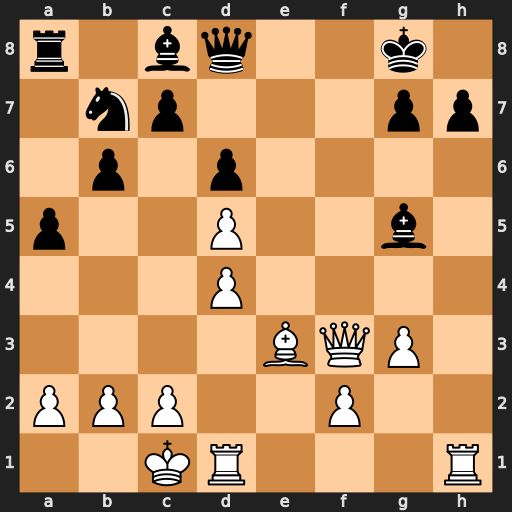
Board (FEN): r1bq2k1/1np3pp/1p1p4/p2P2b1/3P4/4BQP1/PPP2P2/2KR3R
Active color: w
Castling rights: -
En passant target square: -
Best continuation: Rxh7 Kxh7 Qf7 Bxe3+ fxe3 Bh3 Rh1 Qc8 Qh5+ Kg8 Rxh3